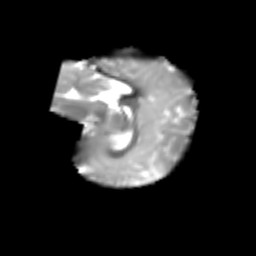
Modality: T2w
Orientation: sagittal
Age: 6
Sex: female
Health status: healthy